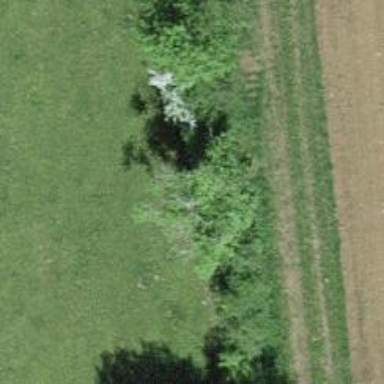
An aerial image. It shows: Hedge acting as barrier.